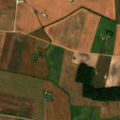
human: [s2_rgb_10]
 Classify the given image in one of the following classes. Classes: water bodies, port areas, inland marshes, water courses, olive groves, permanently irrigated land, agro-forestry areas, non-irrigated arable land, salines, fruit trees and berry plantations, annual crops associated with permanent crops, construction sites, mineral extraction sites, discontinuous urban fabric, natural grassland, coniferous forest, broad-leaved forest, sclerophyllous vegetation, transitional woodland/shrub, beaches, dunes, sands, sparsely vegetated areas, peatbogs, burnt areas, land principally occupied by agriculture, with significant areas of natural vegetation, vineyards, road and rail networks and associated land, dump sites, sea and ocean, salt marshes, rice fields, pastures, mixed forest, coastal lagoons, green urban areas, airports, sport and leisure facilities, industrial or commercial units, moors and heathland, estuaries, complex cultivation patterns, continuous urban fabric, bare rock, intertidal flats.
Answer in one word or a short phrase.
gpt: non-irrigated arable land